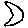
Label: moon